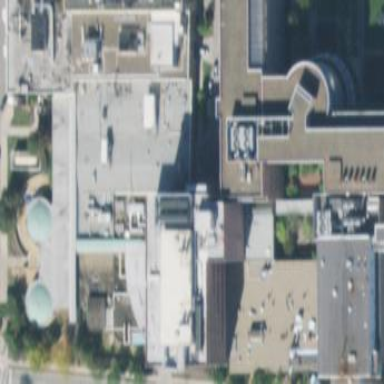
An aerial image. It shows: Hospital building.